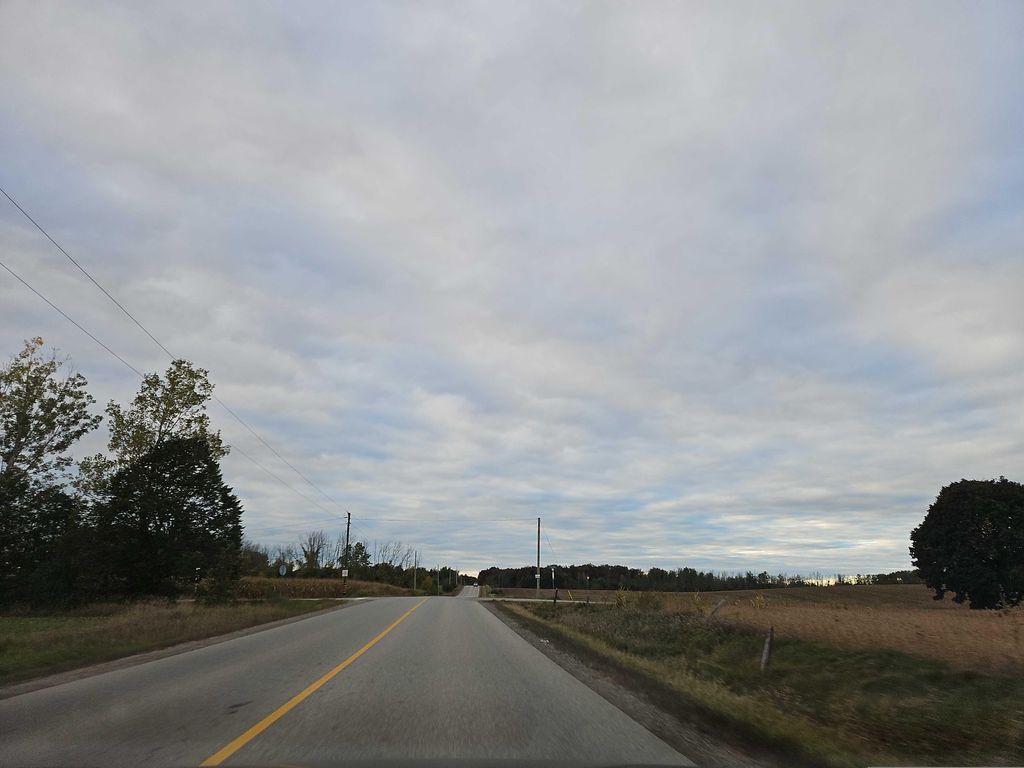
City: kitchener-waterloo